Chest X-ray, PA view. Patient: 46 years old, sex F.
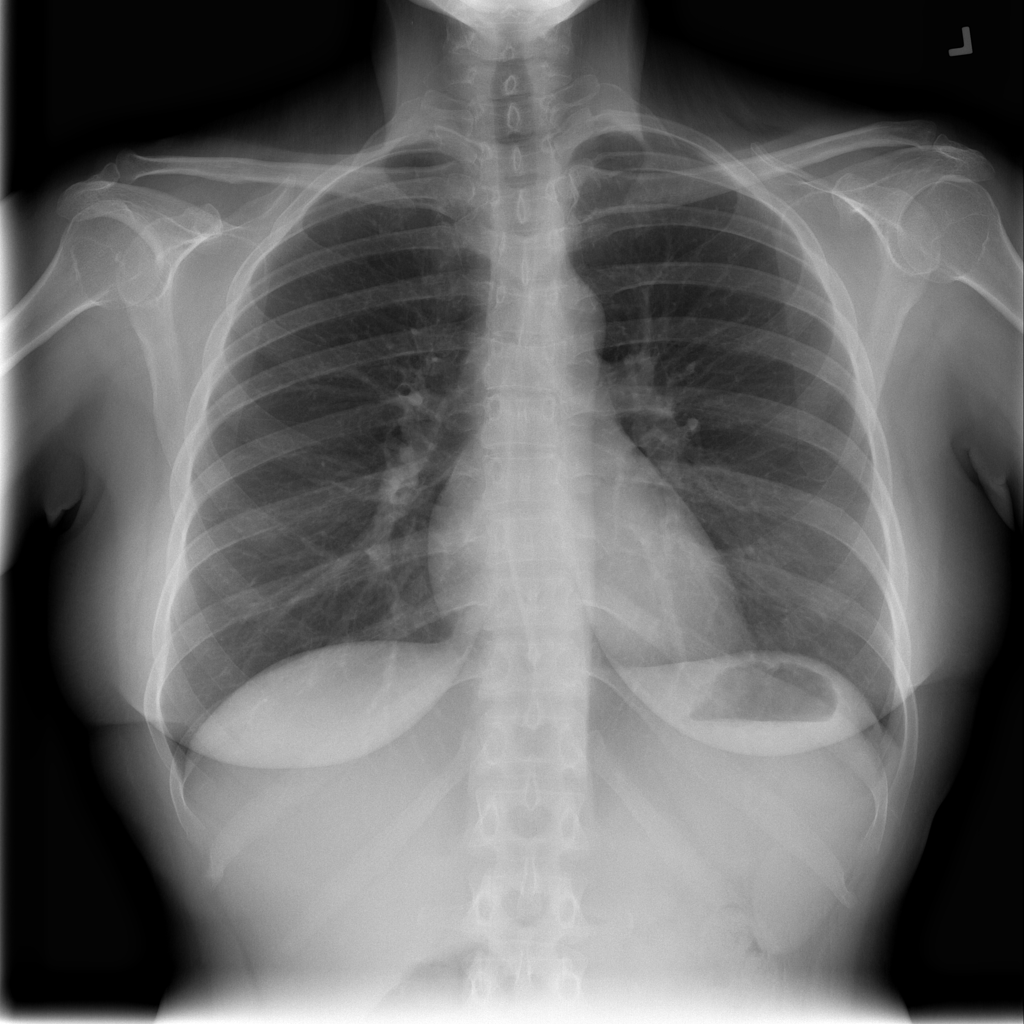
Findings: No Finding